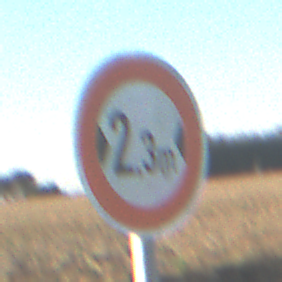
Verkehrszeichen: TatsaechlicheBreite2Komma3
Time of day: SunriseSunset
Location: Outdoor (Nature)
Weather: Clear
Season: NotSpecified
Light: Natural